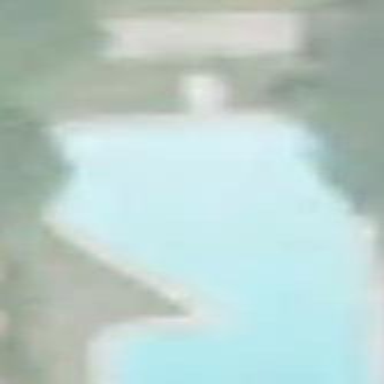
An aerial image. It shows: Swimming pool located in leisure land.